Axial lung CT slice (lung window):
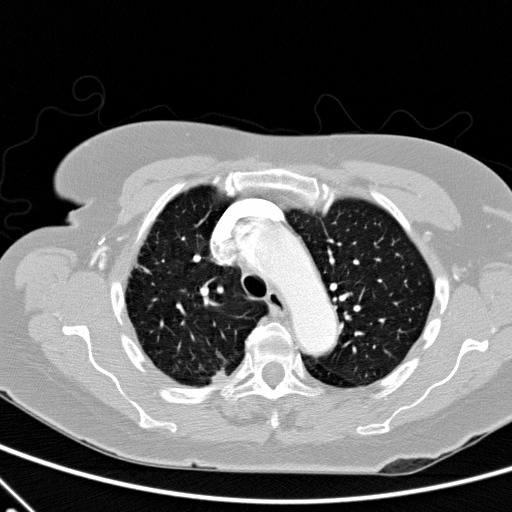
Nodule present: yes
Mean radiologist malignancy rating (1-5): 2